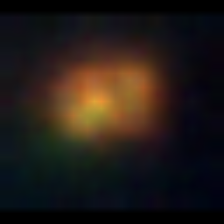
Taxon: NanoPlankton
Group: Other